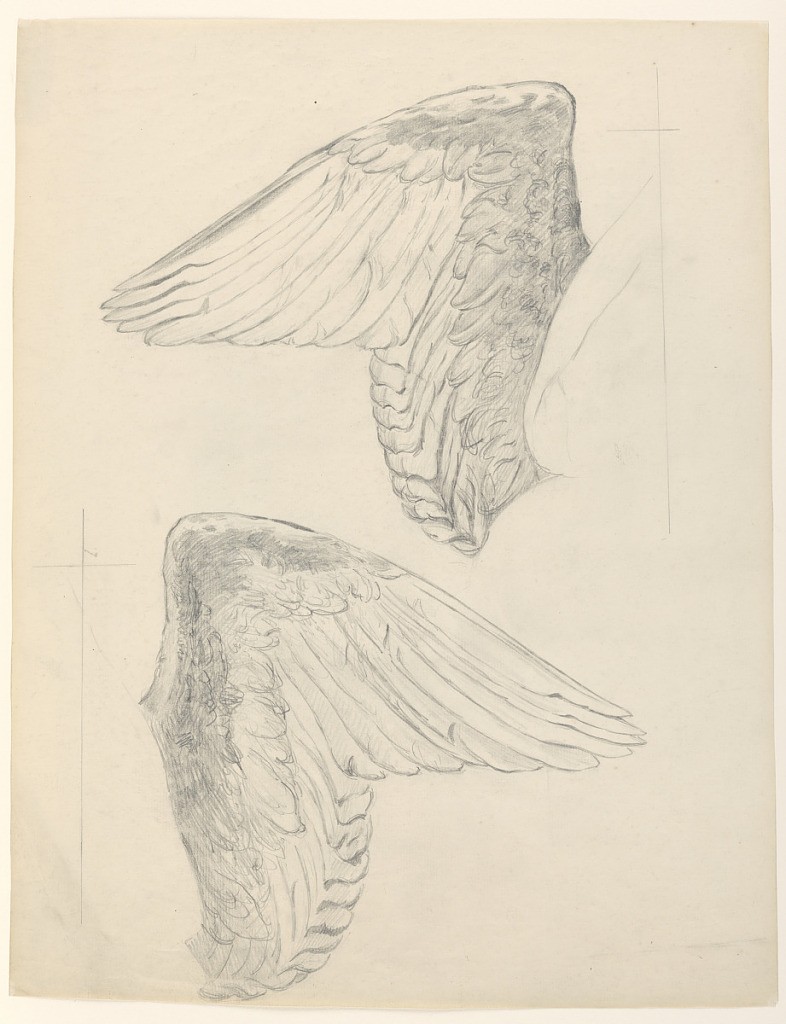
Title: Study for "Contemplative Spirit of the East," Minnesota State Capitol, St. Paul, MN
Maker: Kenyon Cox, American, 1856–1919
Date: ca. 1904
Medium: Graphite on paper
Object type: Drawing
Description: Two sketches of an outspread wing.